Question: I have 3 copies of a video:
> Raw AVIEncoded .mp4 (h.264 video and mp3 audio)Encoded .ogv, encoded with oggtheora
My HTML 5 player runs in Firefox 14, Chrome 19 and Opera 12, it fails however in, you guessed it.. Internet Explorer 9. As far as I know the h.264 file should be picked up and play, however it's not.
'''
<video class="vid" width="550" height="400" controls>
<source src="test/charlie.mp4" type="video/mpeg" />
<source src="test/charlie.ogv" type="video/ogg" />
Nope.
</video>
'''
Any ideas?
And please take this picture as a sign of my gratitude

For whoever asked and then deleted their comment:
'''
htdocs/html5$ ls
index.php test
htdocs/html5/test$ ls
charlie.avi charlie.mp4 charlie.ogv
'''
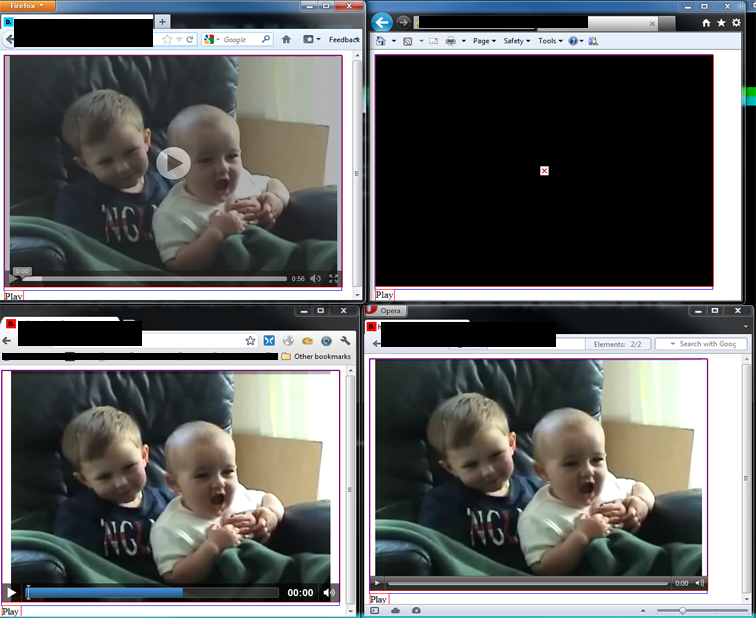
Answer: Have you tried using 'type="video/mp4"' instead of 'type="video/mpeg"' ?
'''
<video class="vid" width="550" height="400" controls>
<source src="test/charlie.mp4" type="video/mp4" />
<source src="test/charlie.ogv" type="video/ogg" />
Nope.
</video>
'''
I used to and never had problems with IE9, can come from here.